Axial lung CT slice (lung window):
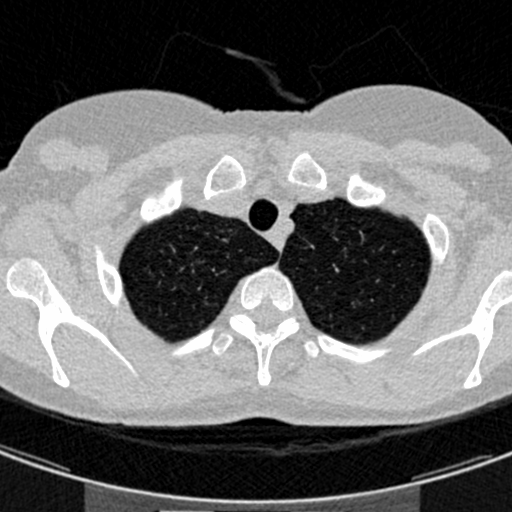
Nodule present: no